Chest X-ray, PA view. Patient: 62 years old, sex M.
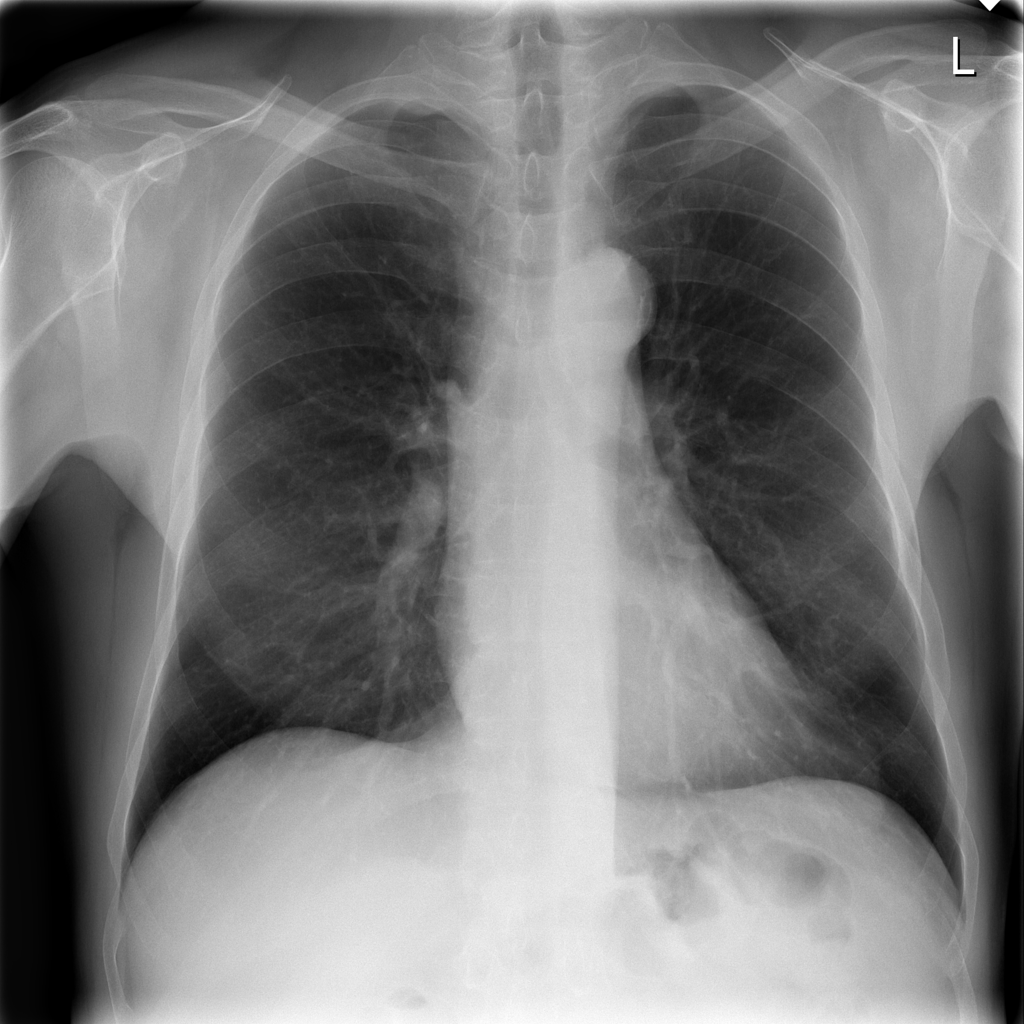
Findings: No Finding